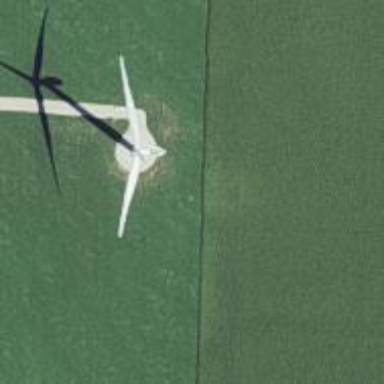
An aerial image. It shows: Wind generator in the form of horizontal axis wind turbine.